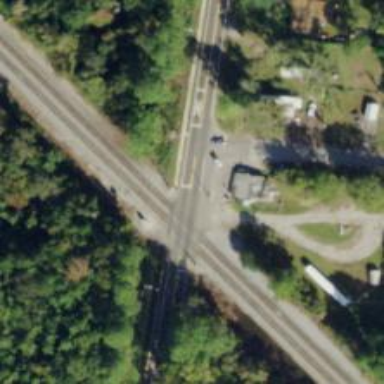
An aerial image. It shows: Railway crossing.